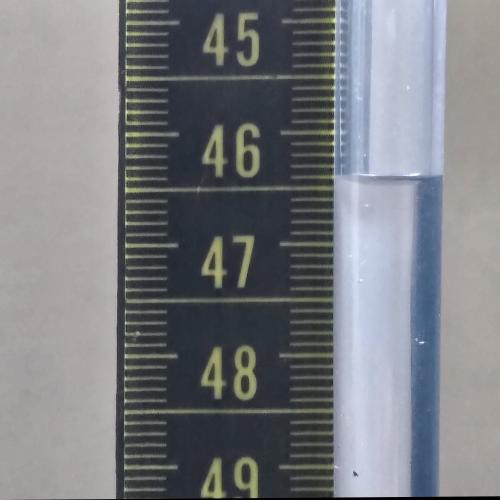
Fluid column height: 46.4 cm